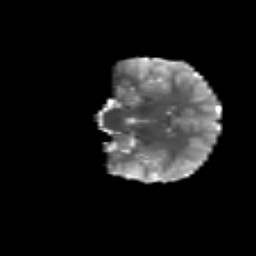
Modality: T2w
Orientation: coronal
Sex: female
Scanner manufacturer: siemens
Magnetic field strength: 3 T
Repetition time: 5 s
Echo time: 0.071 s